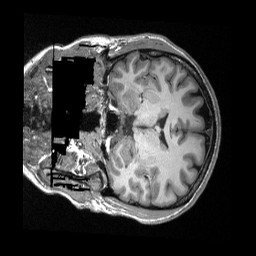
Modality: T1w
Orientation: coronal
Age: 33
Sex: female
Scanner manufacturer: siemens
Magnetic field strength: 3 T
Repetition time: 2.3 s
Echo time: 0.00308 s